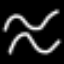
Label: squiggle